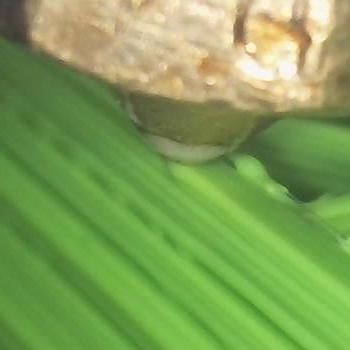
Flow rate: 105%